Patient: sex M, age 57
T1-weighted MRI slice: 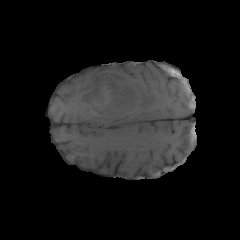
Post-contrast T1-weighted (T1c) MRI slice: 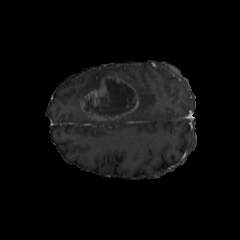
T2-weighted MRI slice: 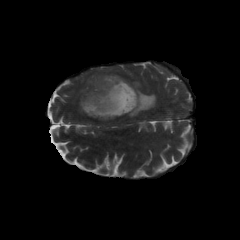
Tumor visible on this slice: yes
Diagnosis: Glioblastoma, IDH-wildtype
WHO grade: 4